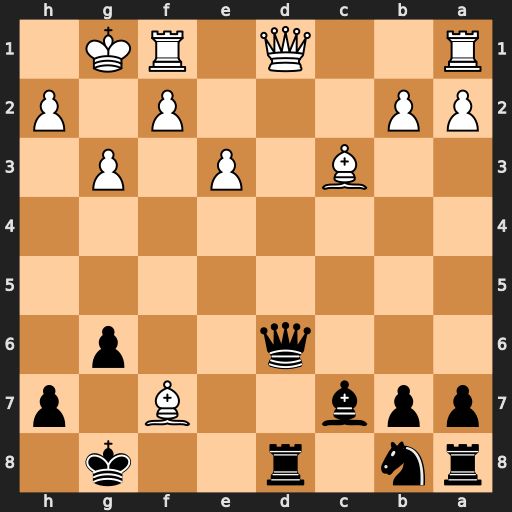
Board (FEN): rn1r2k1/ppb2B1p/3q2p1/8/8/2B1P1P1/PP3P1P/R2Q1RK1
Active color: b
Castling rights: -
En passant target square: -
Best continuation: Kxf7 Qf3+ Kg8